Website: home-depot
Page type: account-selection
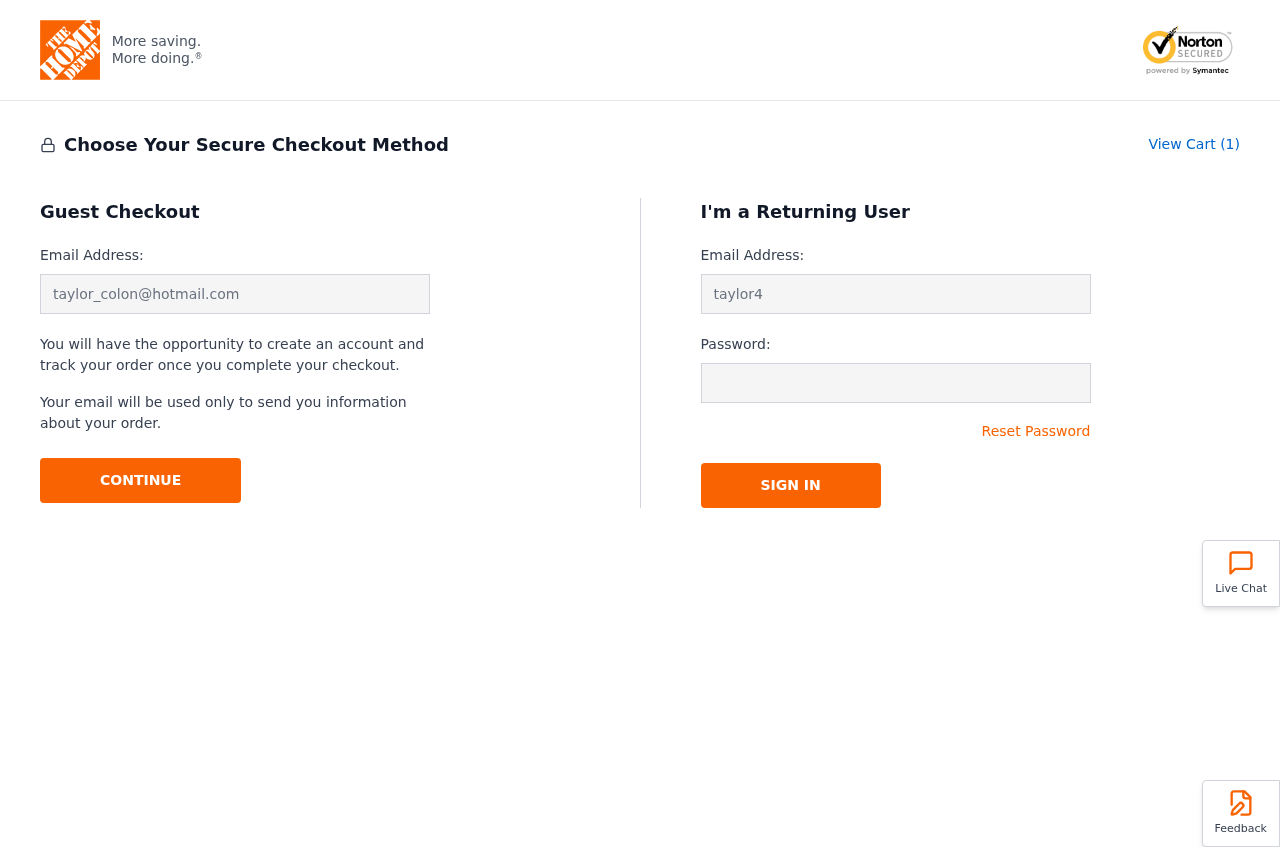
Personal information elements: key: PII_EMAIL
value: taylor_colon@hotmail.com
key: PII_LOGIN_USERNAME
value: taylor4238
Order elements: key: ORDER_NUM_ITEMS
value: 1